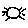
Label: sun